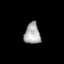
Tissue: prostate
Cell type: T cells
Senescence score: 0.3531
Nuclear area (px): 331
Mean DAPI intensity: 170.668